Question: I can't make a button auto its width to the parent div it is a child of. How do I make that?
.
Here is the code (html structure) if you need it:
'''
<div class="drp">
<button class="drp-btn" id="i-drp-btn">m/s</button>
<div id="i-speed-drp" class="drp-content">
<button class="drp-btn-elem" value="m/s">m/s</button>
<button class="drp-btn-elem" value="km/h">km/h</button>
</div>
</div>
'''
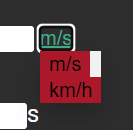
Answer: Did you try 'width: 100%' on your button style?
It should take the size of the parent, except if you have 'margin' defined on your parent or 'padding' defined on your button.